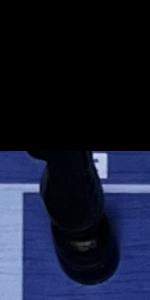
Label: Knight_Black